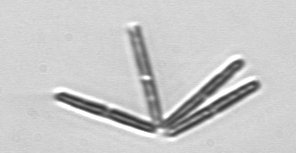
Label: Thalassionema